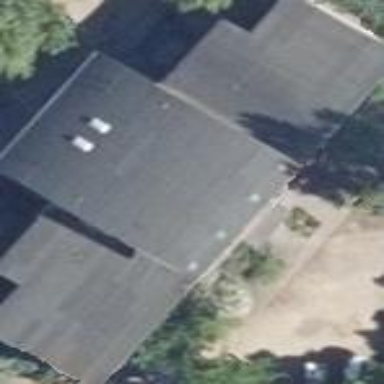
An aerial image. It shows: School building.